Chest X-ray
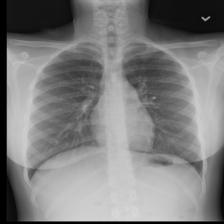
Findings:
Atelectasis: negative
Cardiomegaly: negative
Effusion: negative
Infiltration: positive
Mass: negative
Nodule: negative
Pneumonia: negative
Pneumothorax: negative
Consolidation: negative
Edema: negative
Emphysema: negative
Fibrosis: negative
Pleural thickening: negative
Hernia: negative